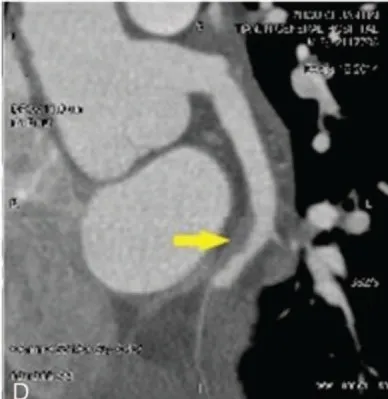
Sixty-four-slice coronary computed tomographic angiography images of the LCX 10 days after admission. C and D, A filling defect is shown in the distal portion of the LCX (arrow). LCX = left circumflex artery, LM = left main artery.
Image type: radiology (ct)